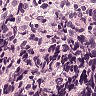
Metastatic tissue present: no